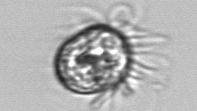
Label: Leegaardiella_ovalis